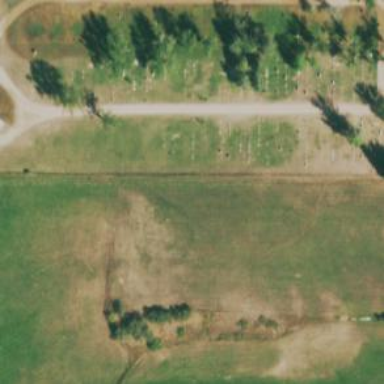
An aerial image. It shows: Historic tomb with tombstone.